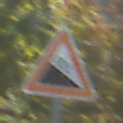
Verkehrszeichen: Gefaelle10
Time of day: Midday
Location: Outdoor (Urban)
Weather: Clear
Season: NotSpecified
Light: Natural